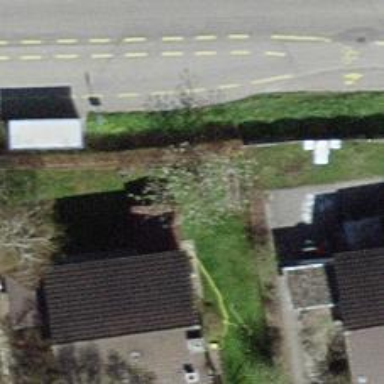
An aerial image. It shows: Hedge acting as barrier.